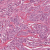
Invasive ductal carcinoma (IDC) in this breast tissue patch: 1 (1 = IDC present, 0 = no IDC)